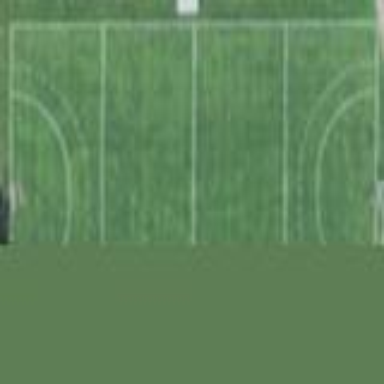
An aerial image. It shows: Soccer pitch designated for leisure and sports activities.